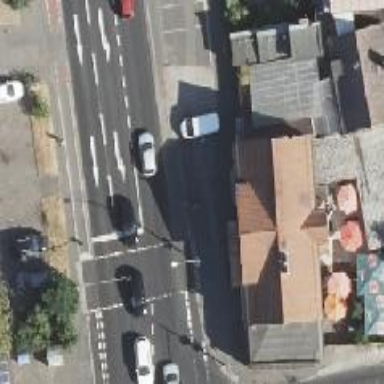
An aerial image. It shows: Road with traffic signals for signaling.